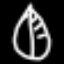
Label: leaf